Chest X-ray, AP view. Patient: 58 years old, sex M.
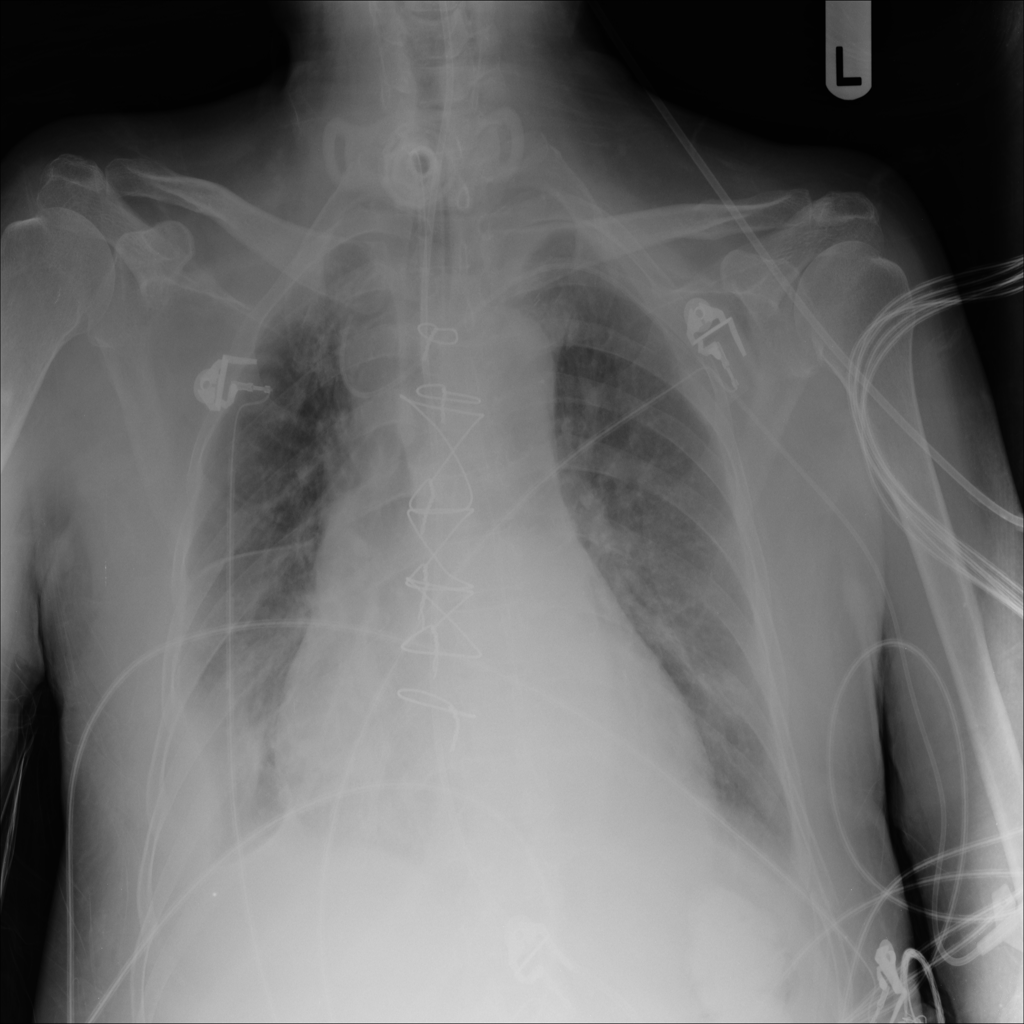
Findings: No Finding